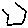
Label: hexagon